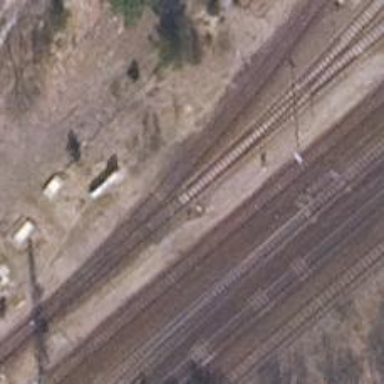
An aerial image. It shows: Railway switch.